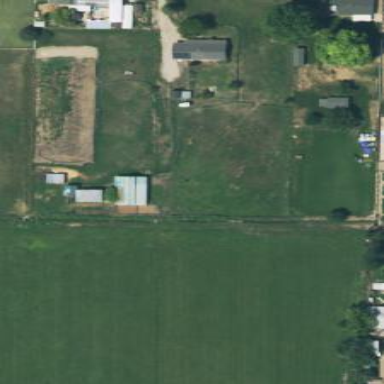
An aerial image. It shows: Farmyard area.